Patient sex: M
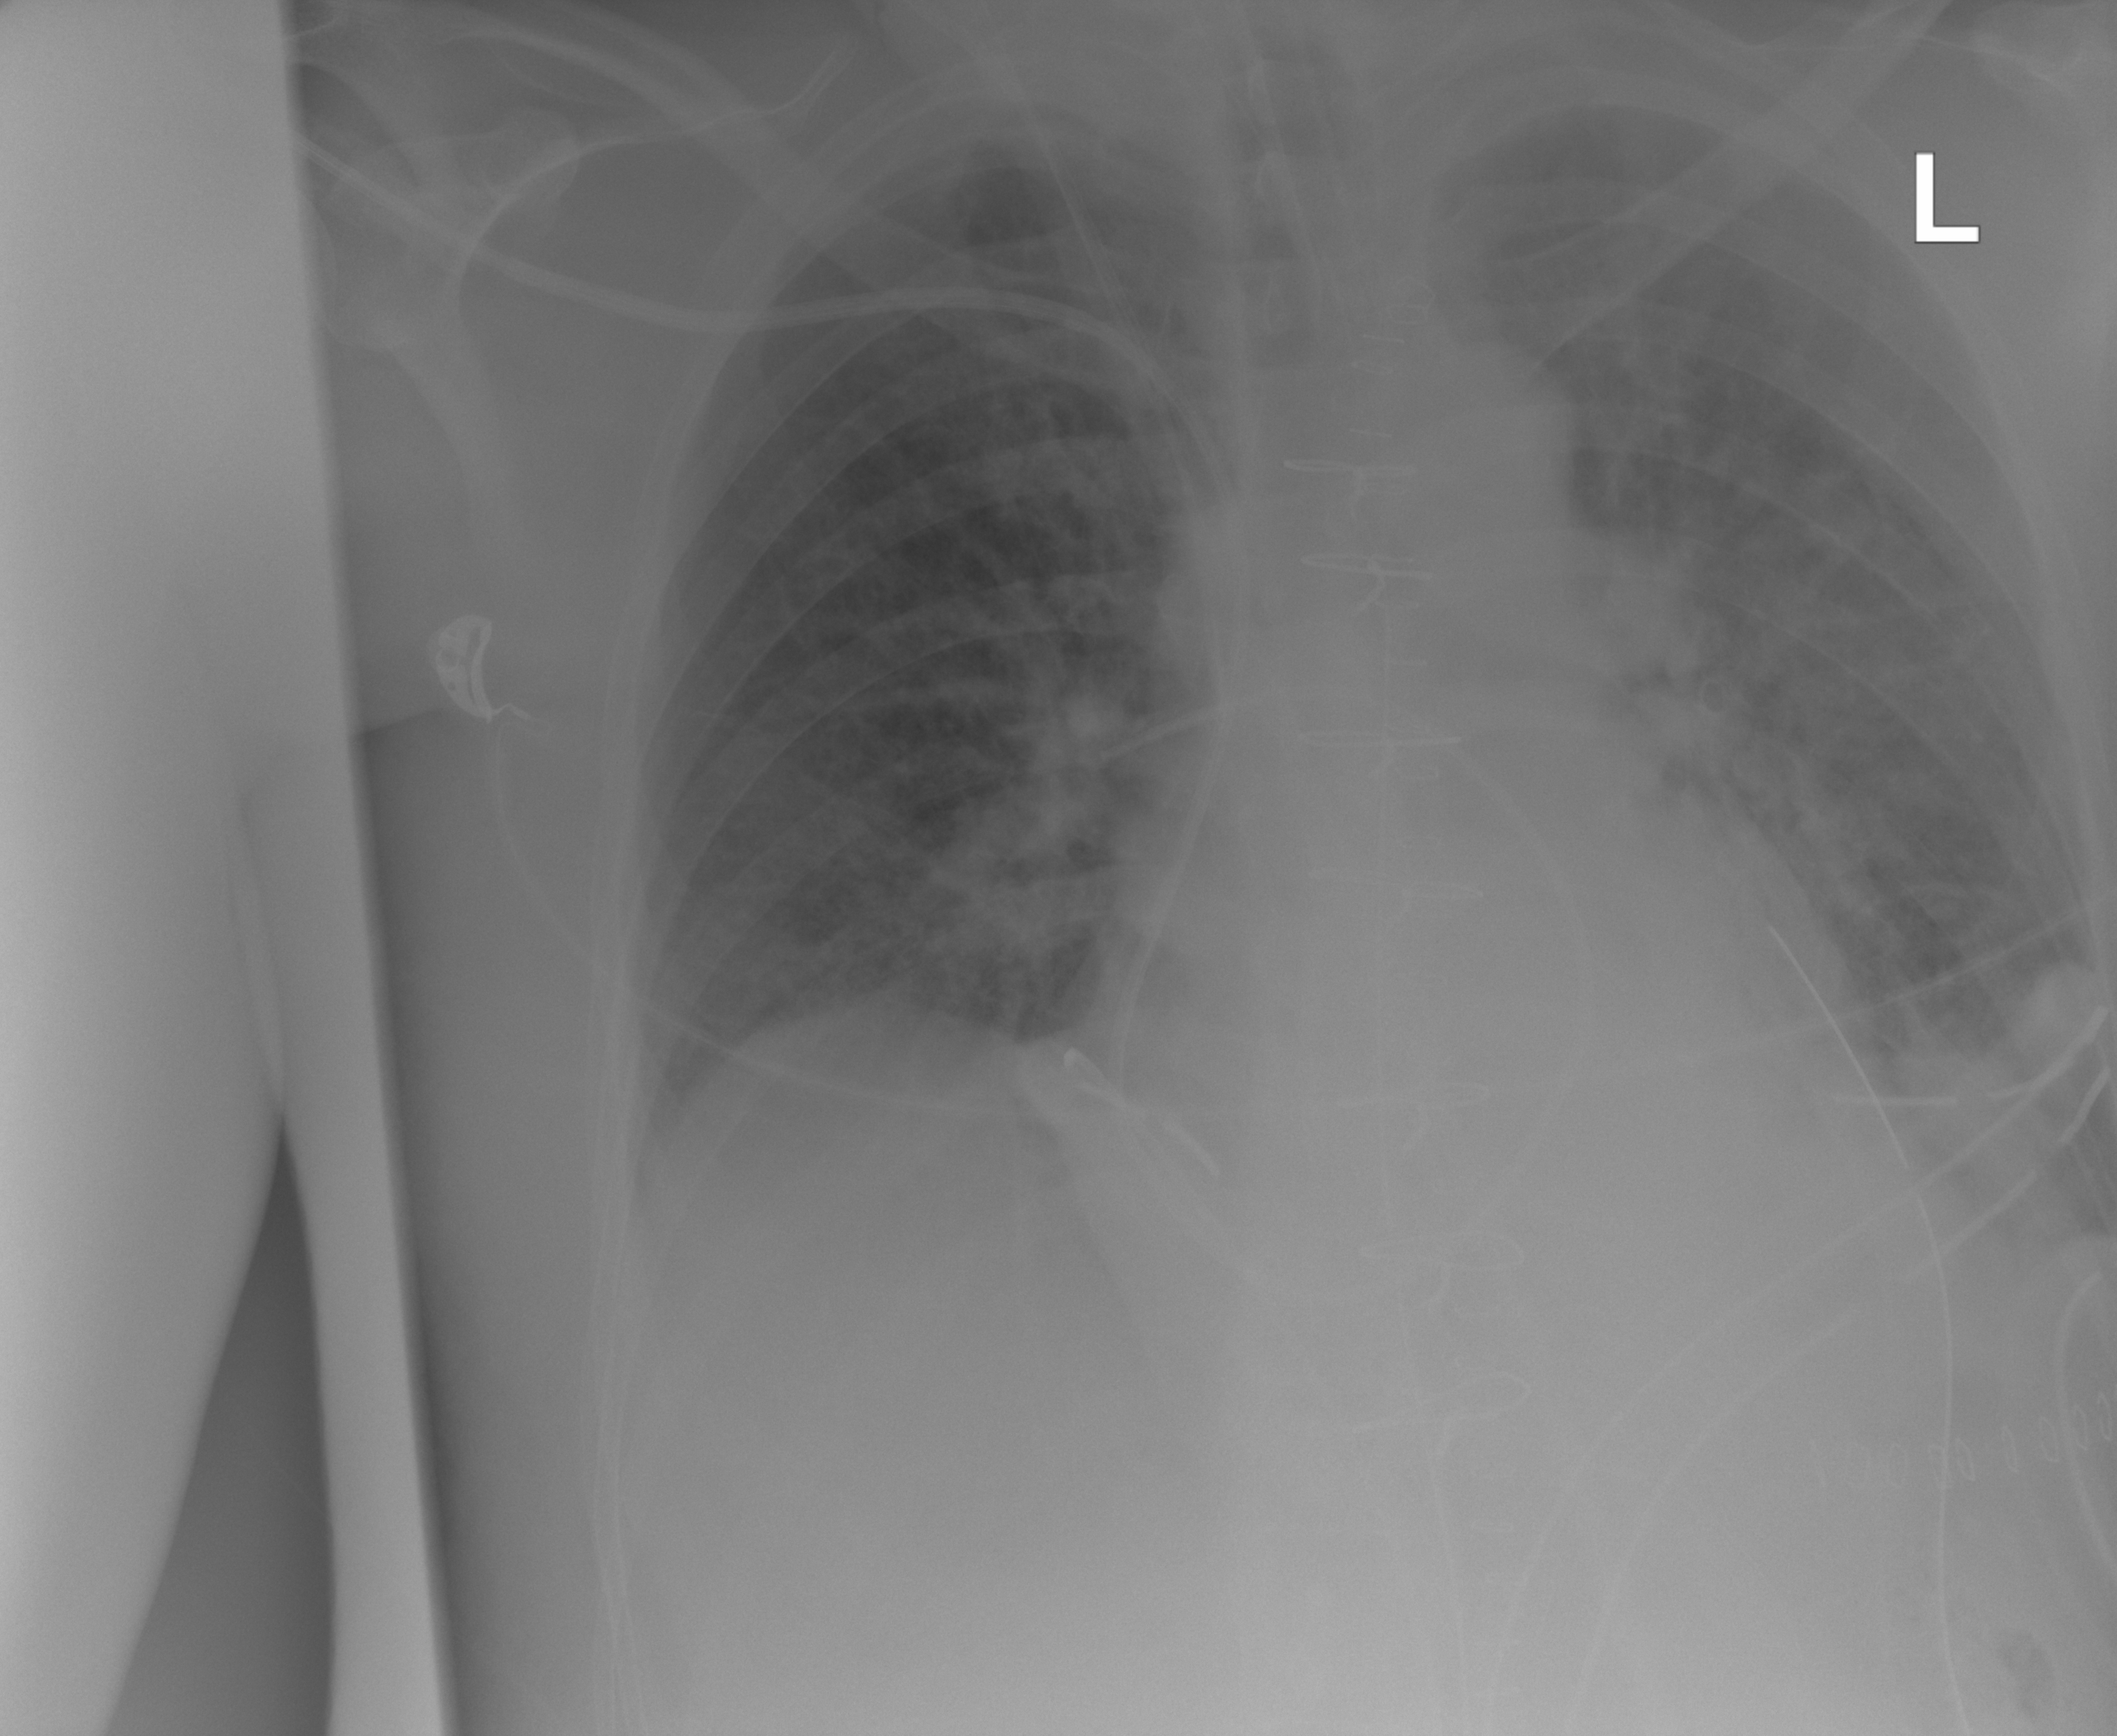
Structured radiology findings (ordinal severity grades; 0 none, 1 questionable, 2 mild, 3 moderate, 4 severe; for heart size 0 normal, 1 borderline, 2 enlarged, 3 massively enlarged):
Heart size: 2
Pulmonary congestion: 1
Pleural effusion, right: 0
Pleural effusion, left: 2
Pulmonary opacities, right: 0
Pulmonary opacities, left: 0
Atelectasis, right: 0
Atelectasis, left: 2